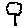
Label: tree